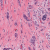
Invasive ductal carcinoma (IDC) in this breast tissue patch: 1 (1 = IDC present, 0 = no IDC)